Field crop: maize
Growth stage: 2
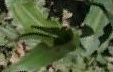
Species: maize